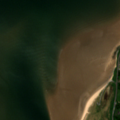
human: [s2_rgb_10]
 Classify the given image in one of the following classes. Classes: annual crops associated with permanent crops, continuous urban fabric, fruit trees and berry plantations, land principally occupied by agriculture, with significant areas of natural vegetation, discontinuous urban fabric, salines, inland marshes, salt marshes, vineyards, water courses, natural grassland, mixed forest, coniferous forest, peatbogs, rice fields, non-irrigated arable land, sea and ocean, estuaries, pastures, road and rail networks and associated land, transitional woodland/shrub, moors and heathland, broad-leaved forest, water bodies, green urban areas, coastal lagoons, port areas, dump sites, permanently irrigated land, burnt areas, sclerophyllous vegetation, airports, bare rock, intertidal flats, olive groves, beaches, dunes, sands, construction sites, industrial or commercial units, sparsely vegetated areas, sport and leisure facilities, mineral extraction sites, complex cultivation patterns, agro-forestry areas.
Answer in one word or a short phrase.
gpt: discontinuous urban fabric, mixed forest, beaches, dunes, sands, sea and ocean